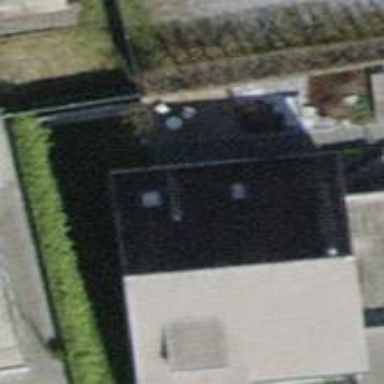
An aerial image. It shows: Detached building with gabled tile roof.